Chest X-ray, PA view. Patient: 29 years old, sex F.
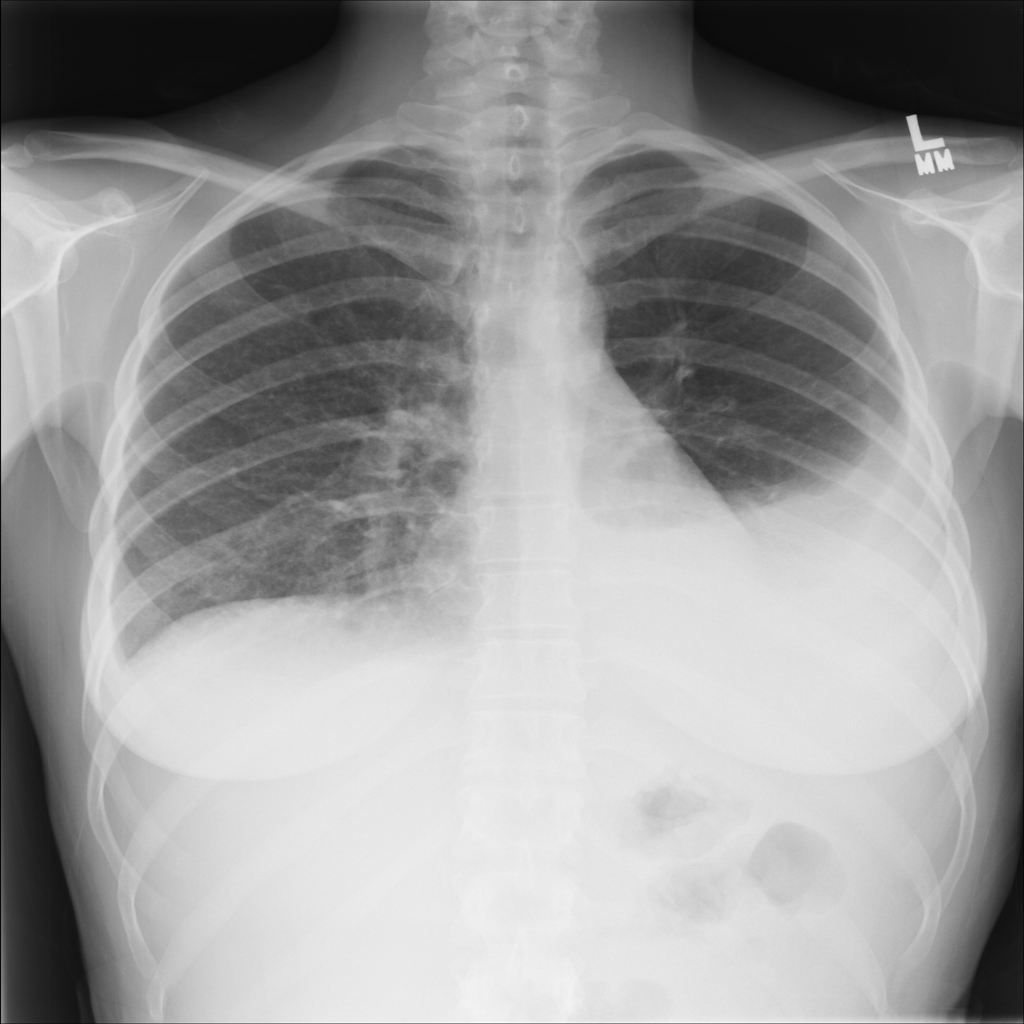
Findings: Atelectasis, Effusion